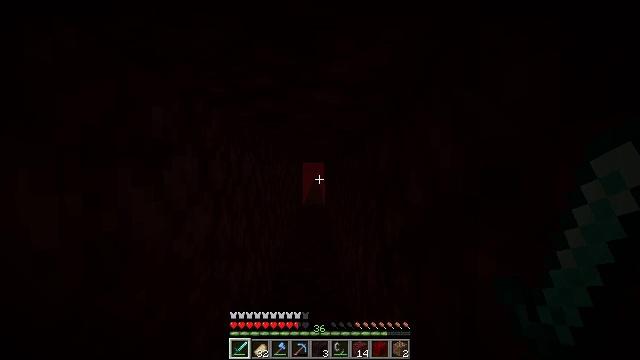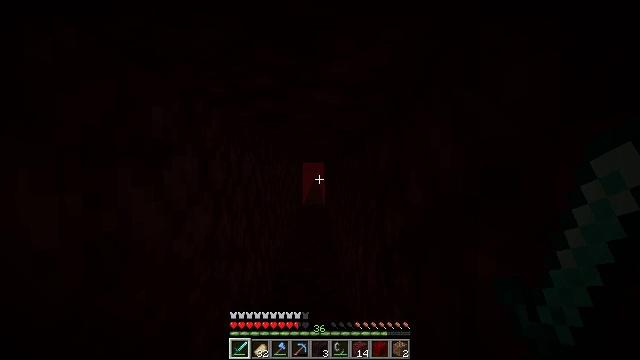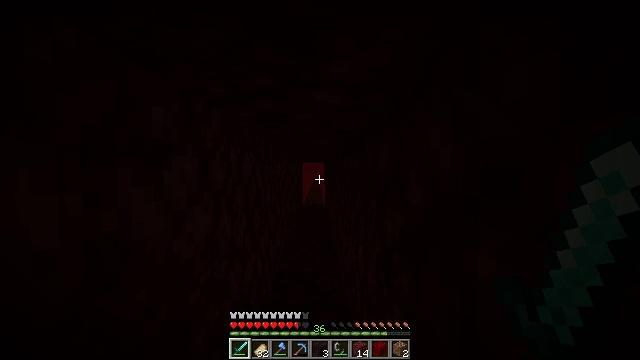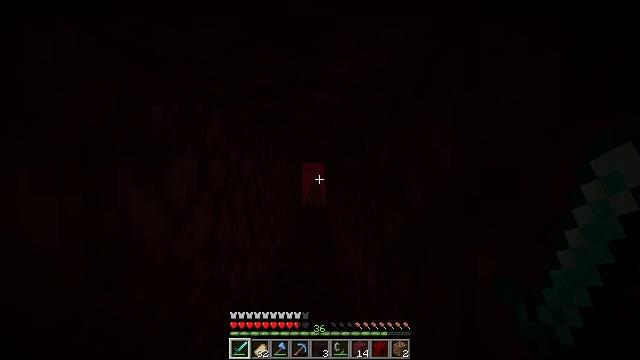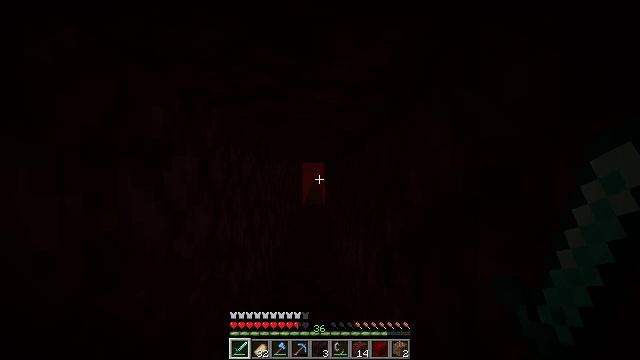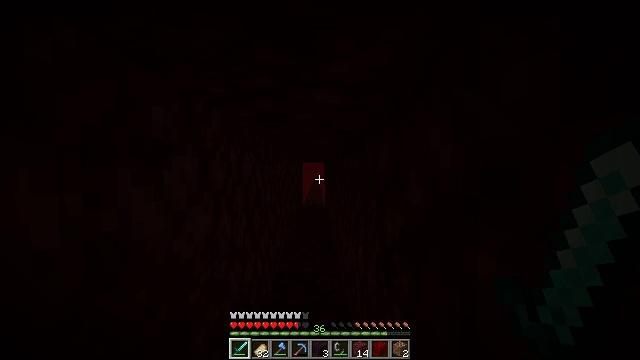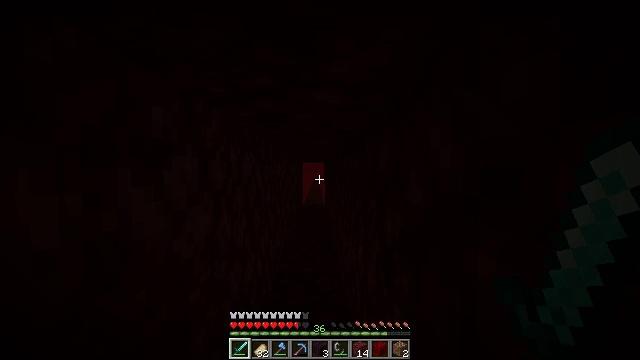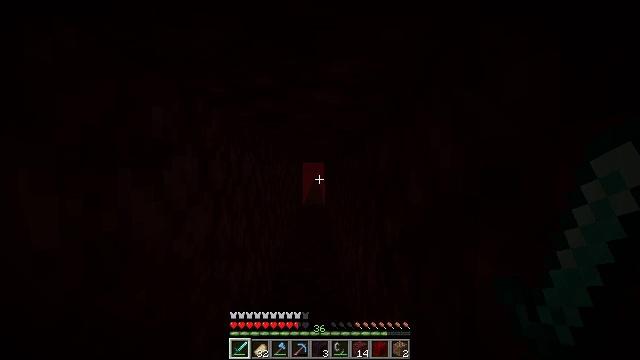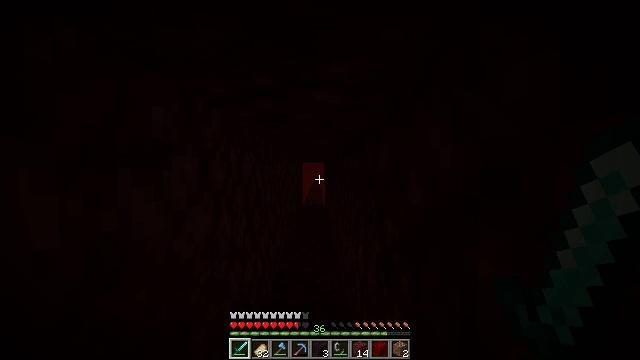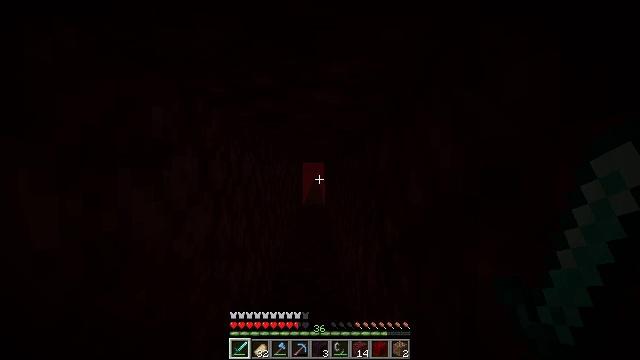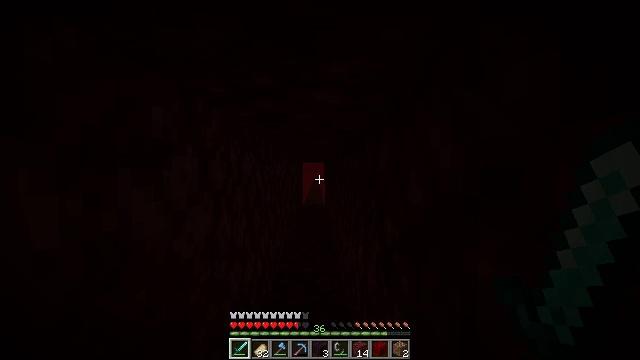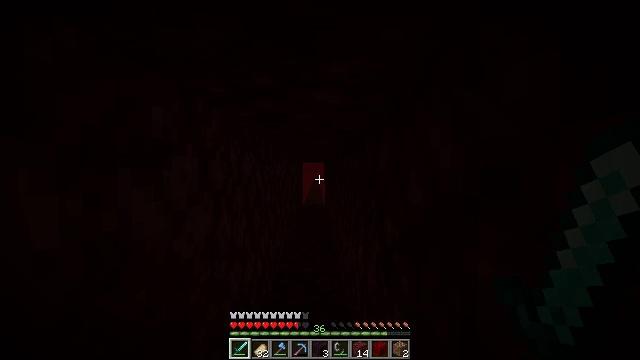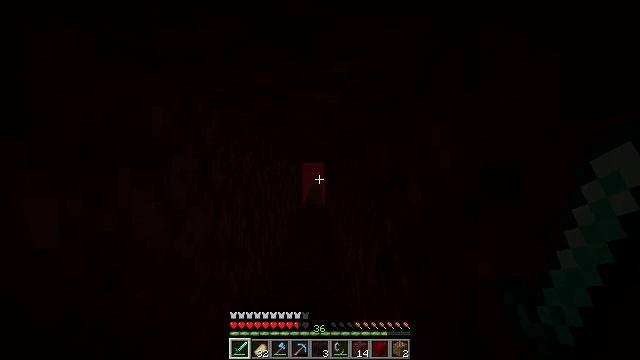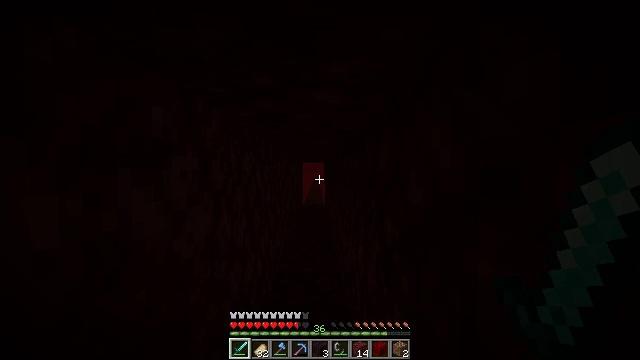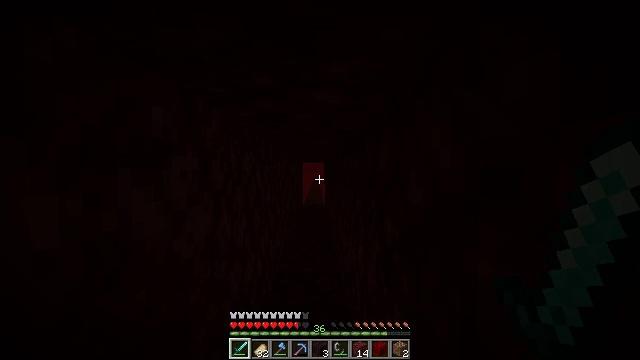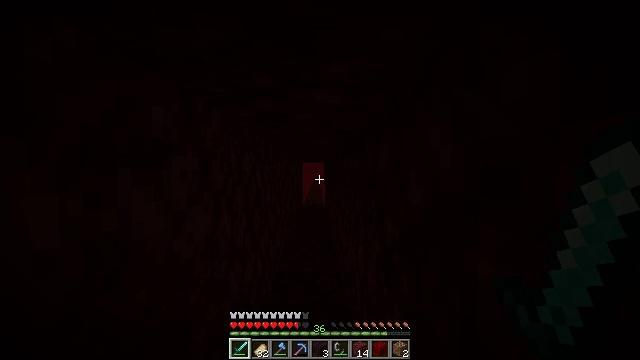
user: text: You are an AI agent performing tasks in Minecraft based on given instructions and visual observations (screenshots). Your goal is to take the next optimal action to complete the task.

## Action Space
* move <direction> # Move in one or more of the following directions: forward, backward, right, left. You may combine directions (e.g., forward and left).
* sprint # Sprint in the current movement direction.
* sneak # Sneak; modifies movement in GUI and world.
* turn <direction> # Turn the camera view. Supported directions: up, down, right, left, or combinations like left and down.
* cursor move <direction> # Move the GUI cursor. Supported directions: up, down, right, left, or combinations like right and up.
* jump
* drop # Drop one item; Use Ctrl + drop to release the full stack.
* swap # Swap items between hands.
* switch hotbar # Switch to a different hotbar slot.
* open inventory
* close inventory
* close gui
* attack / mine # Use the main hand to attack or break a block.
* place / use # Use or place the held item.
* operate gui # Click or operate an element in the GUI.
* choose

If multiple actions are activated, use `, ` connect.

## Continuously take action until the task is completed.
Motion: motion action
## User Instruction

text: Access the crafting table and make a brewing stand.
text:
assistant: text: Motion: no_op
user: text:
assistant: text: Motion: no_op
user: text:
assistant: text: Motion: no_op
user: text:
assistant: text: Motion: no_op
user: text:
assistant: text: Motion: no_op
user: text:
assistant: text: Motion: no_op
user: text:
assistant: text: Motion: no_op
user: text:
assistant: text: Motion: no_op
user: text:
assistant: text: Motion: no_op
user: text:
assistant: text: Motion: no_op
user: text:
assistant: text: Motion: no_op
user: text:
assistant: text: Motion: no_op
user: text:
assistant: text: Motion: no_op
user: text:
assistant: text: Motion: no_op
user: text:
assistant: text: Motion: no_op
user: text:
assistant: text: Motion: no_op
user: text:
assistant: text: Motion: no_op
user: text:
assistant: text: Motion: no_op
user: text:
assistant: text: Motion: no_op
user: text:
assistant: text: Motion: no_op
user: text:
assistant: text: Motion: no_op
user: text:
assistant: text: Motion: no_op
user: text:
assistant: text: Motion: no_op
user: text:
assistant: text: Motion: no_op
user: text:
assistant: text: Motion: no_op
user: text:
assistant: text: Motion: no_op
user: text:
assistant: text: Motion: no_op
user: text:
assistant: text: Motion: no_op
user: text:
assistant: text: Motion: no_op
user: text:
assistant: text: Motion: no_op